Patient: sex M, age 77
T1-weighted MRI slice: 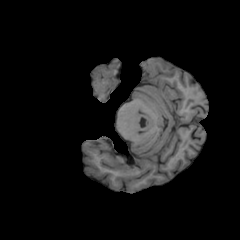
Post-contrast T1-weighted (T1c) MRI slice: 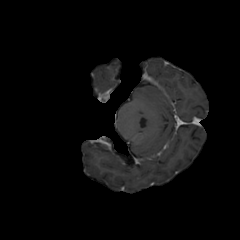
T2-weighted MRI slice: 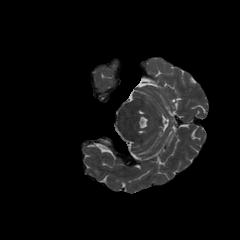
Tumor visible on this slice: no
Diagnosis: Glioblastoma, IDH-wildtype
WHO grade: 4